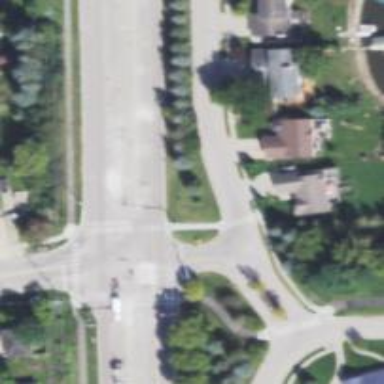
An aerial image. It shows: Marked crossing with zebra road marking.